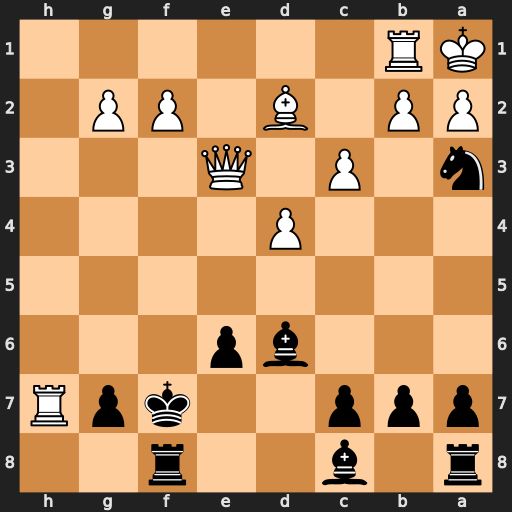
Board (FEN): r1b2r2/ppp2kpR/3bp3/8/3P4/n1P1Q3/PP1B1PP1/KR6
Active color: b
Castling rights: -
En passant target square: -
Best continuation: Nc2#